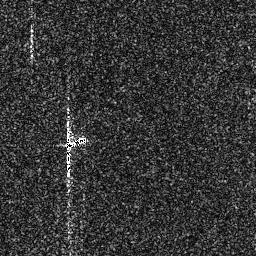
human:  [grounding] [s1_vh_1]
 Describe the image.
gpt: In the satellite image, there is  <ref>1 medium ship </ref> <box>[[23, 51, 33, 63, 0]]</box> located at left.